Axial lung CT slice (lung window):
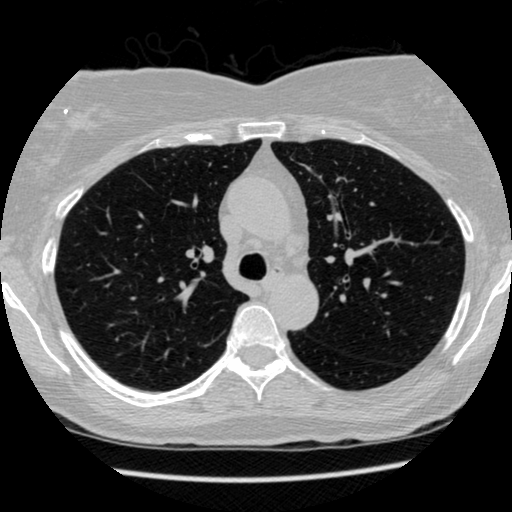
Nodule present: no